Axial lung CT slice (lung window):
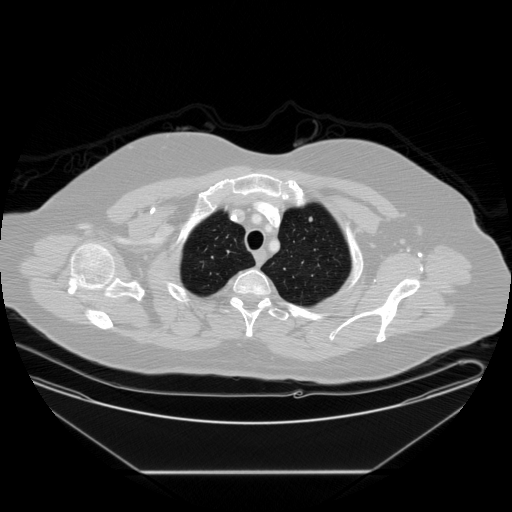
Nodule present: yes
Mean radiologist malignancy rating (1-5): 2.75